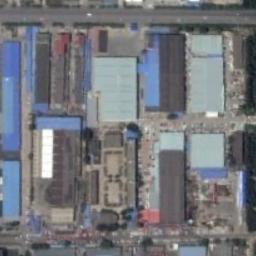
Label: industrial_area